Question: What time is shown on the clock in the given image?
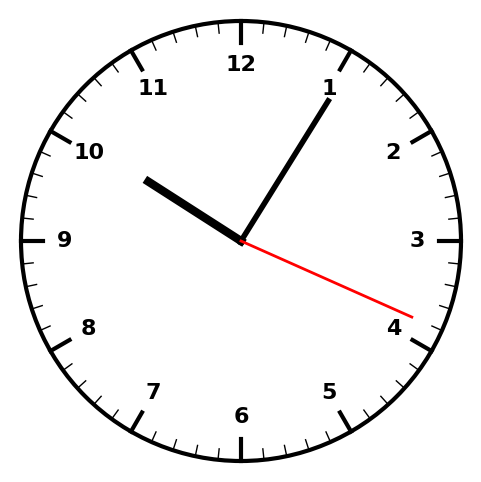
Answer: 10:05:19